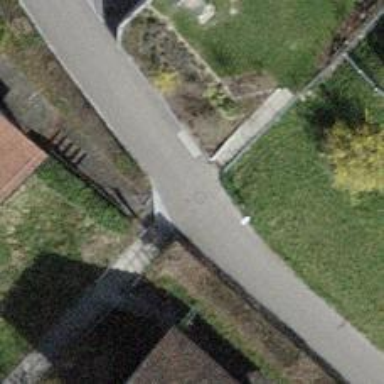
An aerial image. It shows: Set of steps on the road.